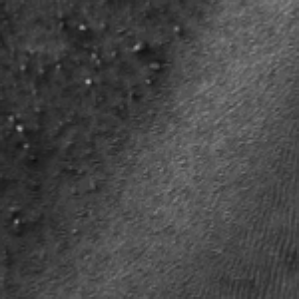
Label: frost